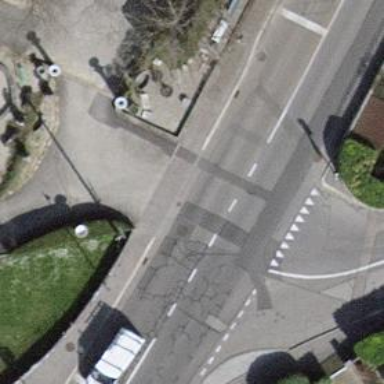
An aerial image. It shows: Road with traffic signals.